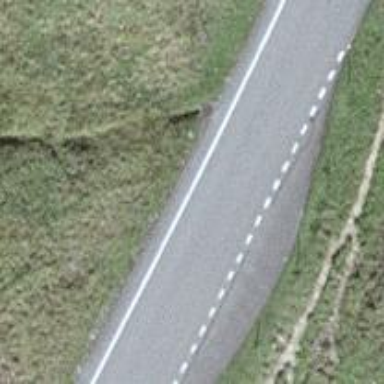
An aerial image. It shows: Passing place on the road.